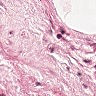
Metastatic tissue present: no